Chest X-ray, PA view. Patient: 29 years old, sex F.
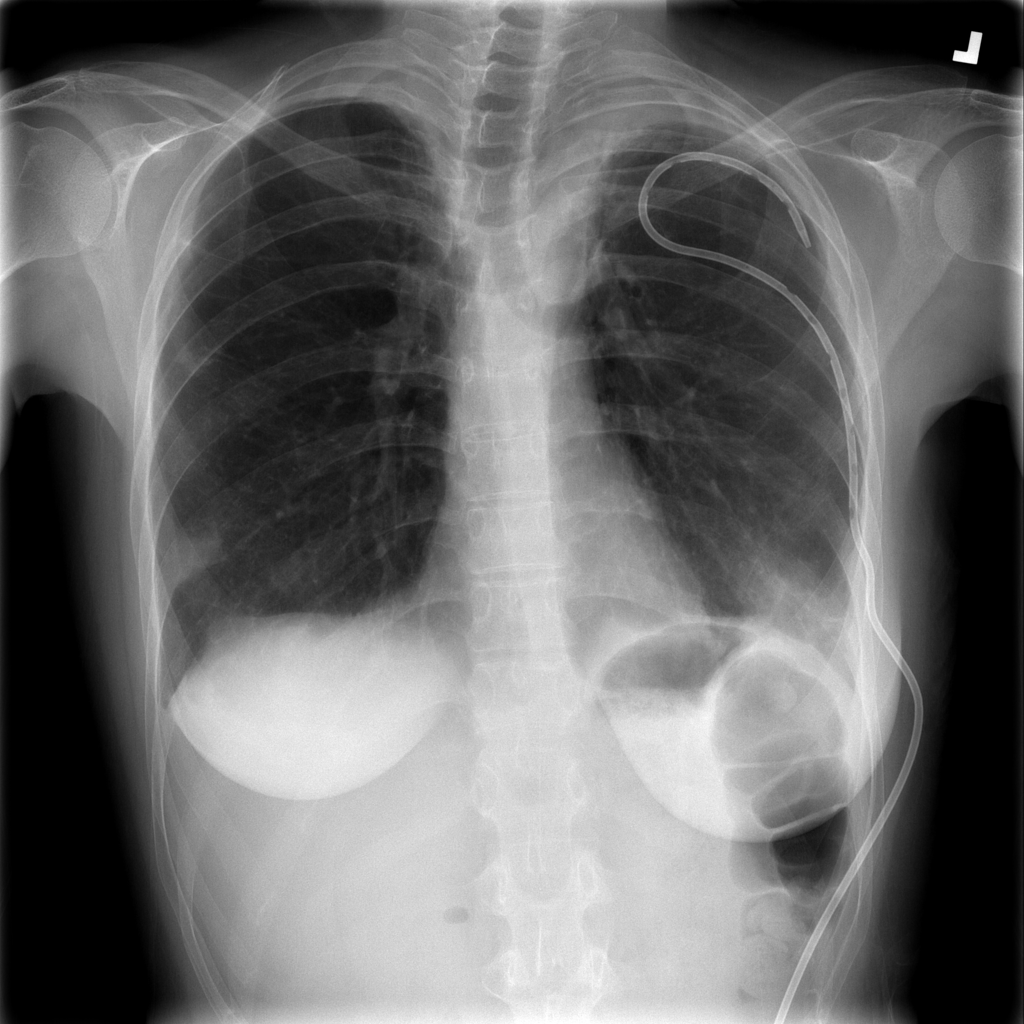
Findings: Pleural_Thickening, Pneumothorax